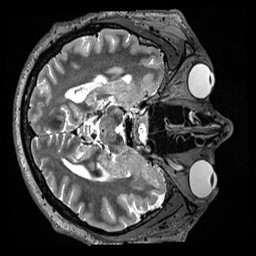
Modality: T2w
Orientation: axial
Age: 51
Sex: male
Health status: ill
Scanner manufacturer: siemens
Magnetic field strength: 3 T
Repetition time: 3.2 s
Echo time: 0.564 s